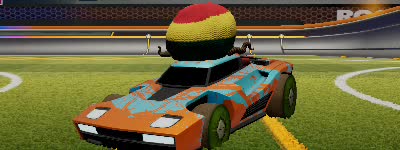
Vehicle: breakout